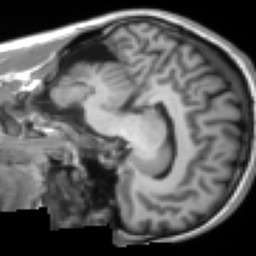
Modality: T1w
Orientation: sagittal